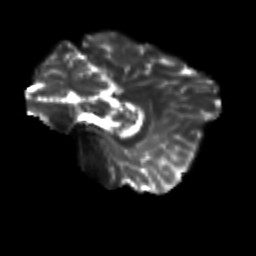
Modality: T2w
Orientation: sagittal
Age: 23
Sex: female
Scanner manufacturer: siemens
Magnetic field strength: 3 T
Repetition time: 3.5 s
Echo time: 0.125 s